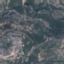
Land use / land cover: HerbaceousVegetation